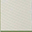
Piece: xx